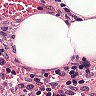
Metastatic tissue present: no